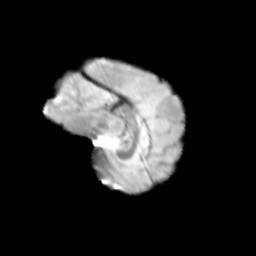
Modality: T2w
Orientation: sagittal
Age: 12
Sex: female
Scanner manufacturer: siemens
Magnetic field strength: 3 T
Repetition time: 3.8 s
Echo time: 0.07 s